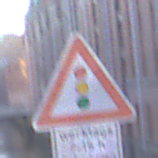
Verkehrszeichen: Lichtzeichenanlage
Zusatzzeichen unten: ZeitangabenMitBeschraenkungAufWochentage10
Umgebung: Outdoor, Urban
Tageszeit: SunriseSunset
Wetter: Clear
Licht: Natural
Jahreszeit: NotSpecified
Kontrast: MediumContrast